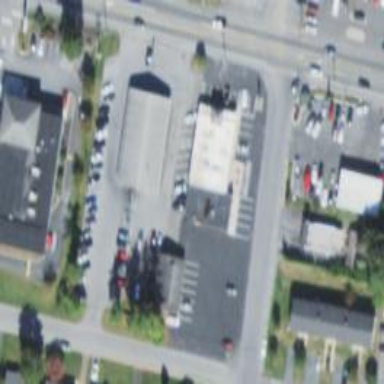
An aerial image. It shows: Car rental facility.